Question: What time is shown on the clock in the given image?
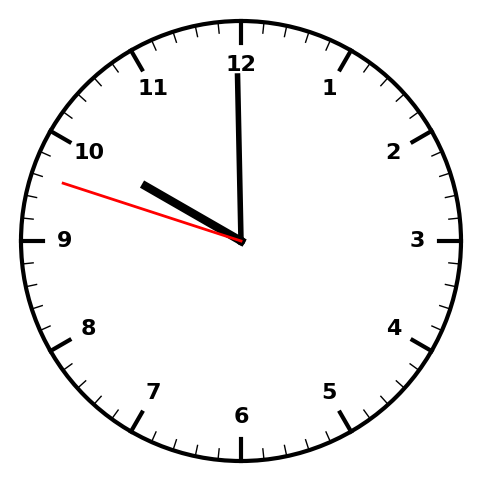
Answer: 09:59:48